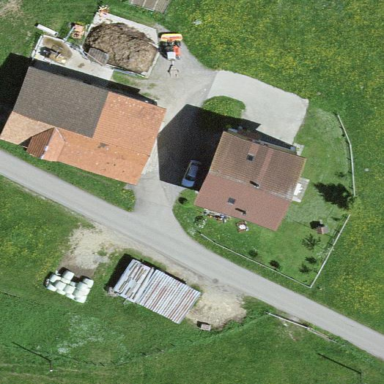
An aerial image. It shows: Farmyard area.